Question: Sometimes my UserControl's Visible property does not get updated correctly. It happens at my app's boot time, in OnFontChanged, fired from inside InitializeComponent, probably because some other stuff has not been set up yet. I just can't find out what.

'vScrollBar' is a UserControl and is inside another UserControl. Apparently, this only happens when trying to set the value to true.
'vScrollBar' already has its handle created, as a watch on IsHandleCreated says it's true.
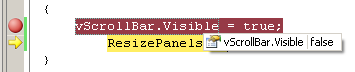
Answer: It may still show false if the Form has not loaded. Try setting it in the Form's OnLoad event.